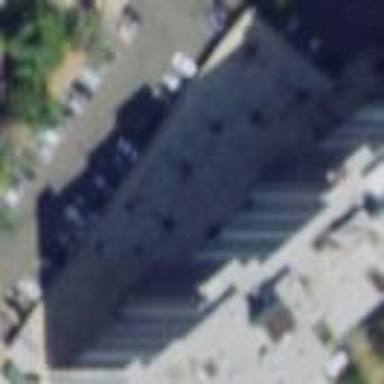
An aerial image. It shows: Multi-storey parking building.